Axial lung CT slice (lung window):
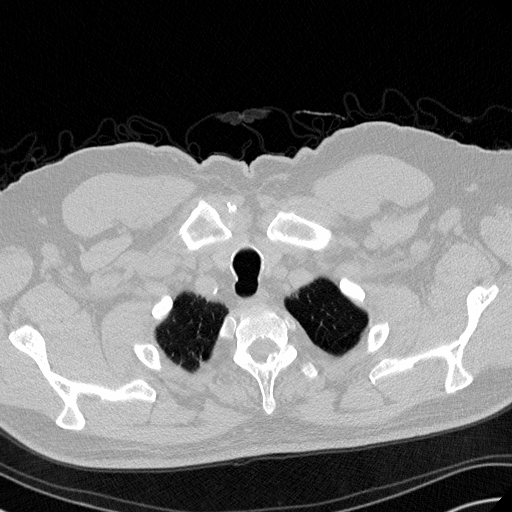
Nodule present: no